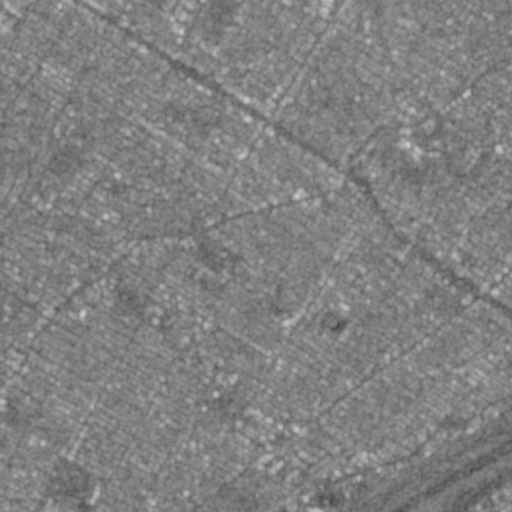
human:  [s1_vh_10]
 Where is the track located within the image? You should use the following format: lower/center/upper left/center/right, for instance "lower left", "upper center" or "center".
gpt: The track is located in the center left of the image.
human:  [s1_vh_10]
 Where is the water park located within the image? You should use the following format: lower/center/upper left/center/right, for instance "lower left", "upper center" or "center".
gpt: The water park is located in the center right of the image.
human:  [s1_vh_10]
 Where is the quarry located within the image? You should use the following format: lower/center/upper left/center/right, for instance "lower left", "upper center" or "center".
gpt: There is no quarry in the image.

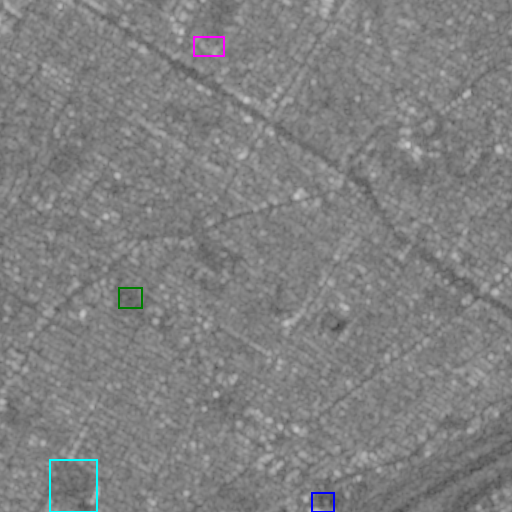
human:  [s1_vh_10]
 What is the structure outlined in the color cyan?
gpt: The structure outlined in cyan is a park.
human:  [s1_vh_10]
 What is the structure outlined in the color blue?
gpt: The structure outlined in blue is a parking lot.
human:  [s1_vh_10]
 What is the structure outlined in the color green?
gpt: The structure outlined in green is a track.
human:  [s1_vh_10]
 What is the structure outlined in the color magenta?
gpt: The structure outlined in magenta is a building.
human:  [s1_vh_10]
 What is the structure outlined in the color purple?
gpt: There is no purple outline.